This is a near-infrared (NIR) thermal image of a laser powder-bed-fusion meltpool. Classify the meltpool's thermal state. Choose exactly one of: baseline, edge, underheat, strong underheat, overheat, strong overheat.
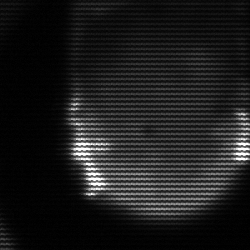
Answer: edge